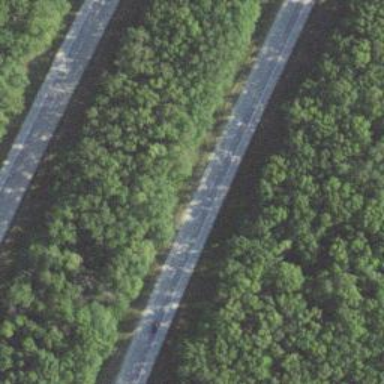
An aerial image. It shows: Motorway.